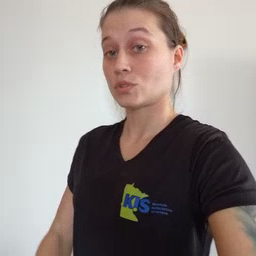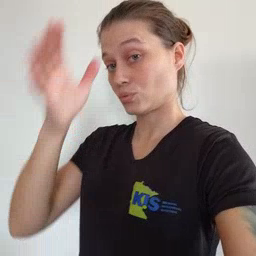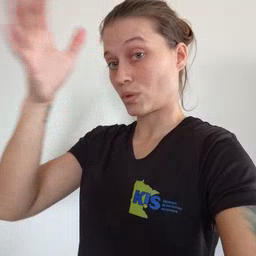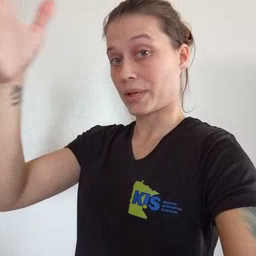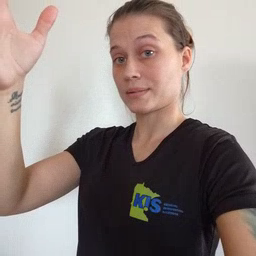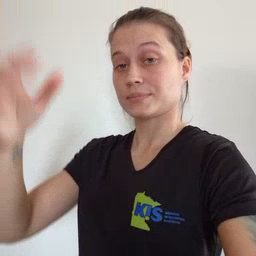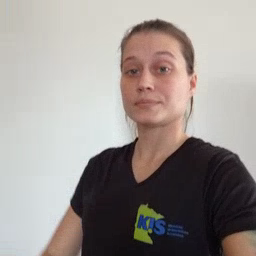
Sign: grandpa